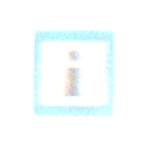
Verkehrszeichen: Informationsstelle
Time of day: SunriseSunset
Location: Outdoor (RoadRail)
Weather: Clear
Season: NotSpecified
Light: Natural